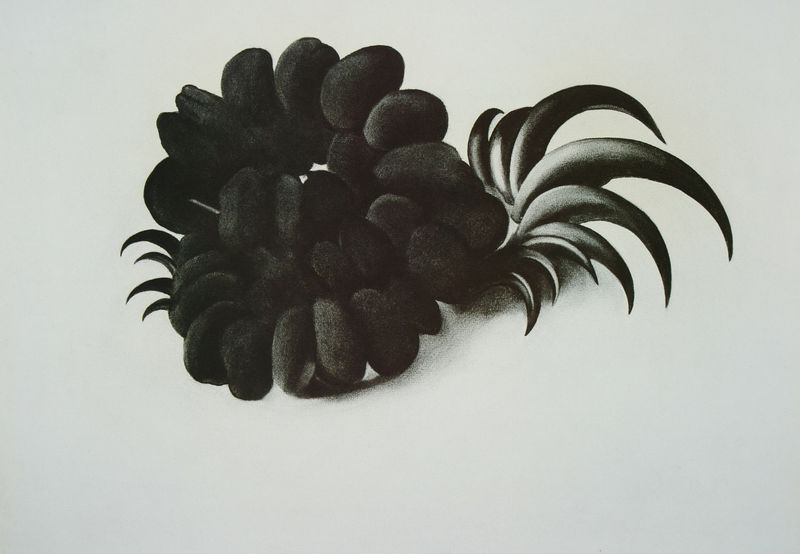
Titel: Eagle Claw and Bean Necklace
Künstler: Georgia O'Keeffe
Standort: New York
Institution: The Museum of Modern Art
Schlagwörter: blätter, dunkel, gemälde, schatten, vogel, weiß, blume, grau, hell, hintergrund, hut, licht, schmuck, schwarz, skizze, zeichnung, blüte, blüten, gras, obst, tier, malerei, muster, federn, gefieder, samt, steine, halme, boden, auge, spitzen, blatt, pflanze, oval, rund, frucht, früchte, stilleben, stillleben, schwanz, kieselsteine, liegen, schnabel, moderne, abstrakt, kette, modern, formen, linien, kies, querformat, spitz, grashalme, foto, kiesel, kohle, form, plastisch, kerne, druck, kugeln, krallen, zacken, wesen, hahn, huhn, bohnen, wulst, glieder, datteln, ananas, eier, han, kern, länglich, samen, pollen, keeffe, o'eeffe, fedrig, georgia, o´keeffe, o keefe, dung, hahnenschwanz, jjjjj, kakao, kkkkk, kkkkkk, ooooo, samtig, schwarze bohne